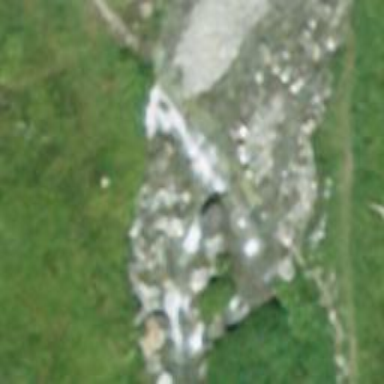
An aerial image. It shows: Path with ford.